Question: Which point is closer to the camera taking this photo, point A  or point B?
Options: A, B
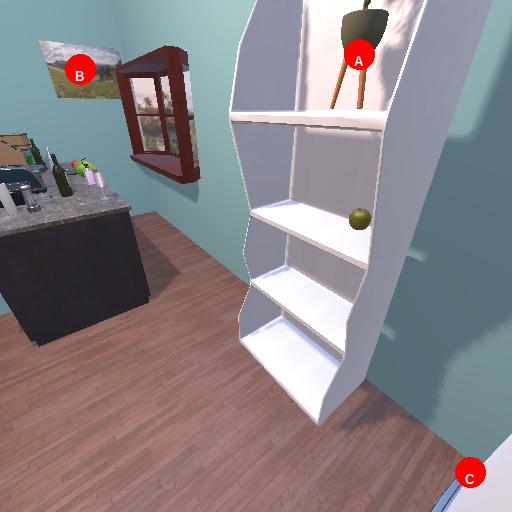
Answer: A